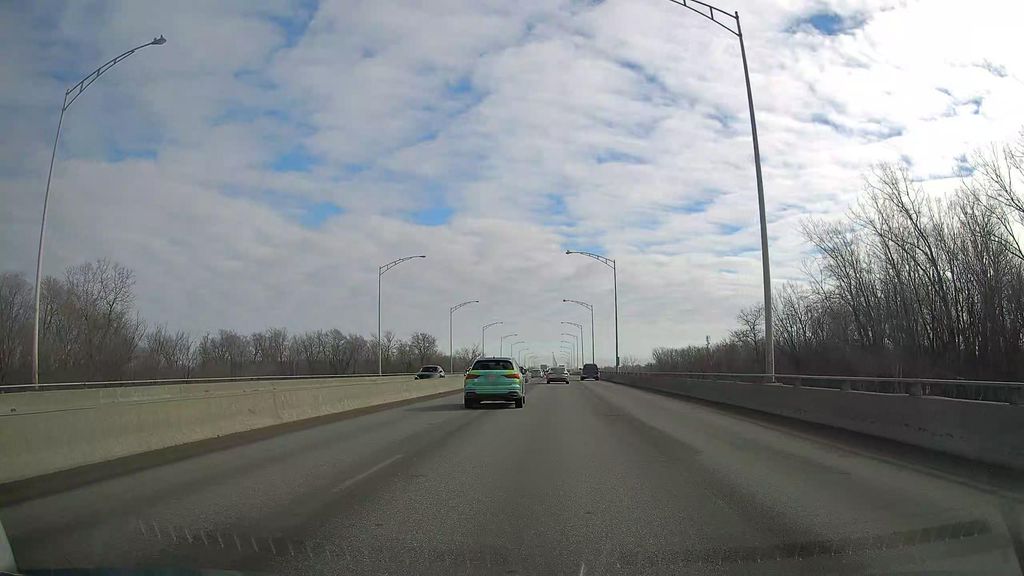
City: montreal